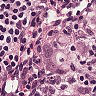
Metastatic tissue present: yes